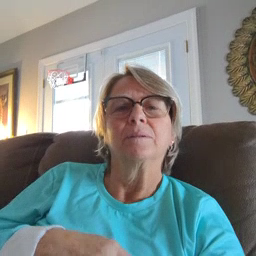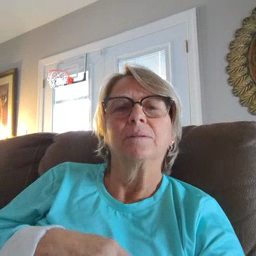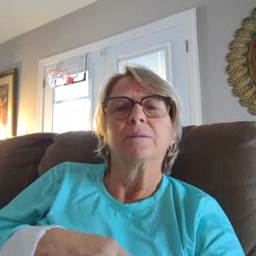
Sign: smile